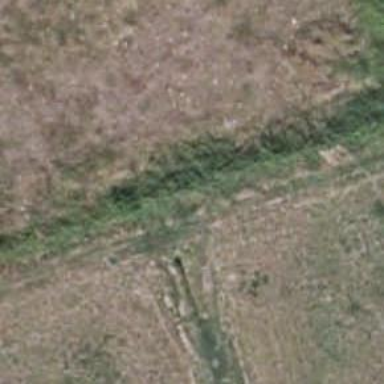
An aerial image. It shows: Fence.